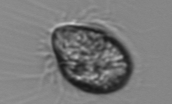
Label: Mesodinium